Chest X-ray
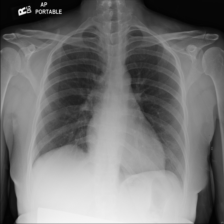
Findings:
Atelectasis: negative
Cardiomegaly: negative
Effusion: negative
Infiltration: negative
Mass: negative
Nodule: negative
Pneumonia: negative
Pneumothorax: negative
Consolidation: negative
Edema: negative
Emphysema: negative
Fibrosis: negative
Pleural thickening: negative
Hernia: negative